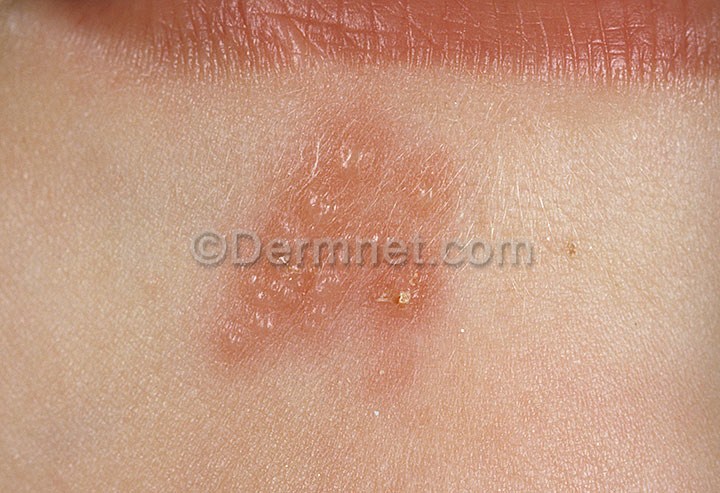
Disease: Warts Molluscum and other Viral Infections